Question: After a long time I am writing a C program. While writing the program I had to use formfeed and vertical tab. so I used
and in program.
But while running the code instead of Formfeed and vertical tab I can see symbols of male and female. I don't know why it is not working.
Below is my code sample :
'''
#include<stdio.h>
#include<conio.h>
void main()
{
printf("I am
SpiderCode
");
printf("I am SpiderCode
");
getch();
}
'''
[ I am using visual studio 2013 for above code]

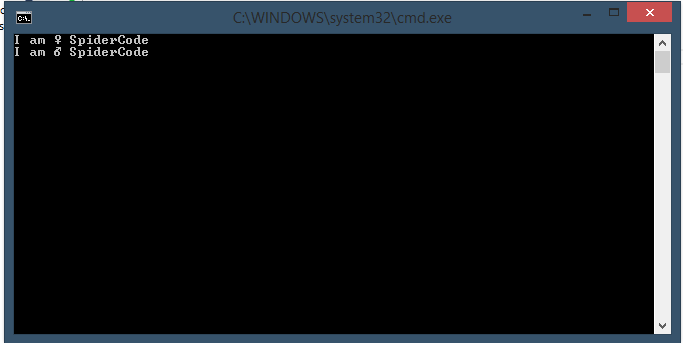
Answer: This has nothing to do with your code, this is an issue with the display driver for the output of the program. The console does not recognise the '
' and '' codes, so it just displays the corresponding characters instead. The '
' maps to a character with a value 12 and '' to 11.
In the old days, you'd have something like ANSI.SYS running which would identify special codes and update the console, such as changing the colour, moving the cursor, etc.